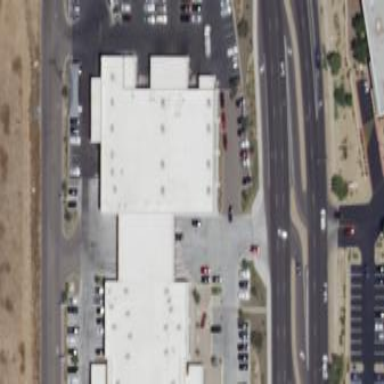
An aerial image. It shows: Building that houses car shop.